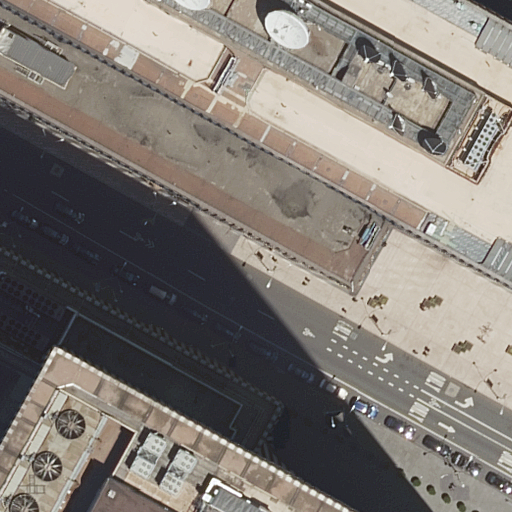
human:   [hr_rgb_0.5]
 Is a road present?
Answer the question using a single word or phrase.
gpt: yes

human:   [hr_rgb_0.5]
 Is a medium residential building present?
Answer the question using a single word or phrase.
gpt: no

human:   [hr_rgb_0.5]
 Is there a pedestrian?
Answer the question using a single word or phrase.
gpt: yes

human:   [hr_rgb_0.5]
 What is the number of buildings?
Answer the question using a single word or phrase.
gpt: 2

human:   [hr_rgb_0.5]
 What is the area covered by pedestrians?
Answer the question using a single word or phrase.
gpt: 7070m2

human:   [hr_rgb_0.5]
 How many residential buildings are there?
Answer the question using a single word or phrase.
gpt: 0

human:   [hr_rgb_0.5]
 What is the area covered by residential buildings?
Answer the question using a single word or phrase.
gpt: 0m2

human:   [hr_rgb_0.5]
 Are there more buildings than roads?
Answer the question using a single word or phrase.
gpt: yes

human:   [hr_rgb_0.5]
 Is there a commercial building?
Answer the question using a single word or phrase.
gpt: yes

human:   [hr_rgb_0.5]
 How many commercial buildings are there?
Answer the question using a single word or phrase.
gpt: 2

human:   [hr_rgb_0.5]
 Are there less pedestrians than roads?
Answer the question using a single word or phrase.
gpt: no

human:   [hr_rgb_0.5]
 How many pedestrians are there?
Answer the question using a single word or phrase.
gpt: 2

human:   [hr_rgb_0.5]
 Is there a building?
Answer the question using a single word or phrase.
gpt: yes

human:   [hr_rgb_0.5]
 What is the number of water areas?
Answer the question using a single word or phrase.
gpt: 0

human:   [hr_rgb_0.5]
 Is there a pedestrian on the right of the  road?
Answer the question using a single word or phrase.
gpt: yes

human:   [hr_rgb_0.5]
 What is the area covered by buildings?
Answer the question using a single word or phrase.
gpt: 3211m2

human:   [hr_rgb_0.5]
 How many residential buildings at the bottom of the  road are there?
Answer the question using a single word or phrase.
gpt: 0

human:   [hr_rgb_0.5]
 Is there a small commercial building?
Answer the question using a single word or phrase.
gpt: no

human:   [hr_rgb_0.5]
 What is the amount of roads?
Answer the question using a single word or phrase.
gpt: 1

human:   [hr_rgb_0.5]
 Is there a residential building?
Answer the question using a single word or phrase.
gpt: no

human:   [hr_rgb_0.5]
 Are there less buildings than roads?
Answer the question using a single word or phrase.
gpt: no

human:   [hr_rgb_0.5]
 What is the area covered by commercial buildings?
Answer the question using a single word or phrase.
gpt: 3211m2

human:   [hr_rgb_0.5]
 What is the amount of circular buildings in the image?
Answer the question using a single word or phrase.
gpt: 0

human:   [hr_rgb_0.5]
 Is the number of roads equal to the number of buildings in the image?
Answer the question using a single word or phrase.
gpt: no

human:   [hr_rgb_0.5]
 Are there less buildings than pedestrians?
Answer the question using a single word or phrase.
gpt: no

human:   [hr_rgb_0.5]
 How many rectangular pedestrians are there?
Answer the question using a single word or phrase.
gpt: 1

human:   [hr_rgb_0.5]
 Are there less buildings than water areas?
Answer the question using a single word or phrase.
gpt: no

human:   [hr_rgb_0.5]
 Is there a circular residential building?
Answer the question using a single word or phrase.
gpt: no

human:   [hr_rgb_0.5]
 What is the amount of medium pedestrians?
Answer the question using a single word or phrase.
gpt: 1

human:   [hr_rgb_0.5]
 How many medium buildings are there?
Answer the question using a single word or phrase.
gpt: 0

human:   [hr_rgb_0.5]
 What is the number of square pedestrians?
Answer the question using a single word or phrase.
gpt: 0

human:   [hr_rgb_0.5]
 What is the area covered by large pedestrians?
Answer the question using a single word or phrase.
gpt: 6948m2

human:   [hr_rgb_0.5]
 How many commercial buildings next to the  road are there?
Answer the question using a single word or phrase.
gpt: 2

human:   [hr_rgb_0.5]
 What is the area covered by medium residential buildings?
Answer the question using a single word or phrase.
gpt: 0m2

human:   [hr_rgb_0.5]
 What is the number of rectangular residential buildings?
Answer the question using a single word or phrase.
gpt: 0

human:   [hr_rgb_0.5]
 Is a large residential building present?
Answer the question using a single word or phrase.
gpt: no

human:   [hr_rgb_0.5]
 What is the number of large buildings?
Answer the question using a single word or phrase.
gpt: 2

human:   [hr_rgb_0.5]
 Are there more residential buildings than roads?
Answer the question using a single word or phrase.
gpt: no

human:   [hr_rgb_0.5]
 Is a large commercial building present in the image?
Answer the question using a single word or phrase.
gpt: yes

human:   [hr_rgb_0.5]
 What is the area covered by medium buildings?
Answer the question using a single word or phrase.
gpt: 0m2

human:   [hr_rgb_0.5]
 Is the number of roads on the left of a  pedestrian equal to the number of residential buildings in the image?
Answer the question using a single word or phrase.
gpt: no

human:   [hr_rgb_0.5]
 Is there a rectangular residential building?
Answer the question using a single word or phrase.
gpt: no

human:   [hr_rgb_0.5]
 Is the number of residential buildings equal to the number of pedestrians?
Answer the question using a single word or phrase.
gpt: no

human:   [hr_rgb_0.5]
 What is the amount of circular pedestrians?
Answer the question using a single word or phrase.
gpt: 0

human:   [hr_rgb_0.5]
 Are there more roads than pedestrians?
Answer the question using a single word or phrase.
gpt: no

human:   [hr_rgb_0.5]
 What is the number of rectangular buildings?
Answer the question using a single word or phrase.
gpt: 2

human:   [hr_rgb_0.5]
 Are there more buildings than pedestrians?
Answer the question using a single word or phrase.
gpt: no

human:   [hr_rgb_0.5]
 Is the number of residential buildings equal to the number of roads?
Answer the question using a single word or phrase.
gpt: no

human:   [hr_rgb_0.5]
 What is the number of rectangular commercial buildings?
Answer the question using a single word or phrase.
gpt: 2

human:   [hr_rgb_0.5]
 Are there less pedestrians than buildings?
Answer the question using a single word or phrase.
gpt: no

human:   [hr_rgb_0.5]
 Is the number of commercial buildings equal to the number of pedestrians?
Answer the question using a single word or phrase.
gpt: yes

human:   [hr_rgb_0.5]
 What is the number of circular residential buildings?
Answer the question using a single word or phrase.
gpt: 0

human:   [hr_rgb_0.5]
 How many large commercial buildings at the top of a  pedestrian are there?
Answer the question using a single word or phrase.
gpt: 1

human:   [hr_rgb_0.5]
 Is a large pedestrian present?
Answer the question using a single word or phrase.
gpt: yes

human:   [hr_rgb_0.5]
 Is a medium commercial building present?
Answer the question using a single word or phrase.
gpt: no

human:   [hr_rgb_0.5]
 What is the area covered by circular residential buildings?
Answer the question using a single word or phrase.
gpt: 0m2

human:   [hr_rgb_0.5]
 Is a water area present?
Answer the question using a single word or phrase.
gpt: no

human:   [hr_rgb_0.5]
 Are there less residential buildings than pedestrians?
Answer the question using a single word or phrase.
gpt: yes

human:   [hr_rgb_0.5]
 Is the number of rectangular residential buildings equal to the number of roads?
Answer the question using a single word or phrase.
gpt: no

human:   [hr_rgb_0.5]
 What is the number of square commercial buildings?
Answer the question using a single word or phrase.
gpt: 0

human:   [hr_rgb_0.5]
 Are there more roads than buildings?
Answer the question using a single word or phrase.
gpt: no

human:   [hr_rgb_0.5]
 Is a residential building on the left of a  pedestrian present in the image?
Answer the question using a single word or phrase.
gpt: no

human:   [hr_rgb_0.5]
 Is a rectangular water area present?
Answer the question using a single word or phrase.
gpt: no

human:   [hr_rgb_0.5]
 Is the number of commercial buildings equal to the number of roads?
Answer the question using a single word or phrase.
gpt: no